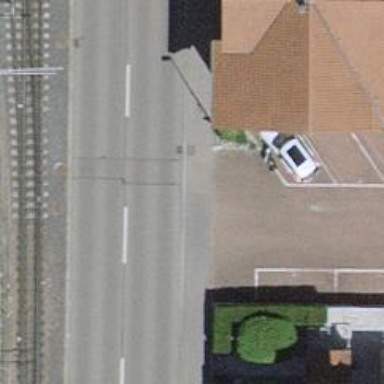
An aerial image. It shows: Asphalt road classified as primary highway.